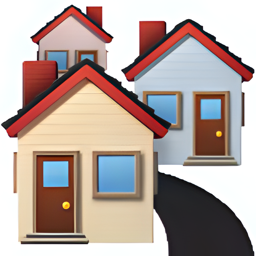
Name: house buildings
Emoji: 🏘
Group: Travel & Places
Sub-group: place-building